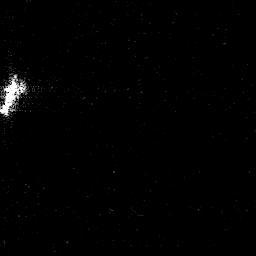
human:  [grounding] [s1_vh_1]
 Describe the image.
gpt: In the satellite image, there is  <ref>1 medium ship </ref> <box>[[0, 31, 8, 45, 0]]</box> located at left.